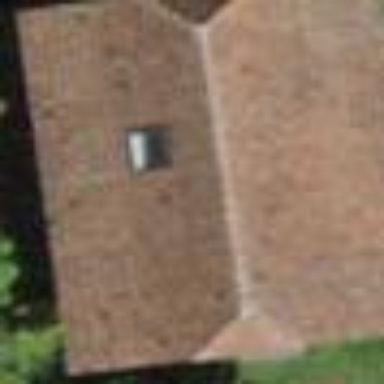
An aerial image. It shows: Barn.